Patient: sex F, age 31
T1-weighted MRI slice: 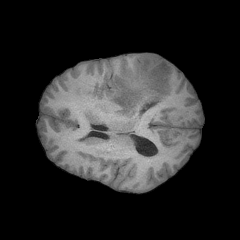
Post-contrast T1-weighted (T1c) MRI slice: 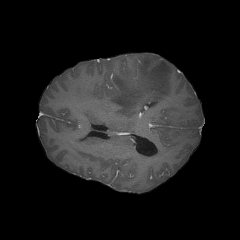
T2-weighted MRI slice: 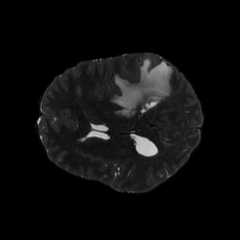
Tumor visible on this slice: yes
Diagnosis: Glioblastoma, IDH-wildtype
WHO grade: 4